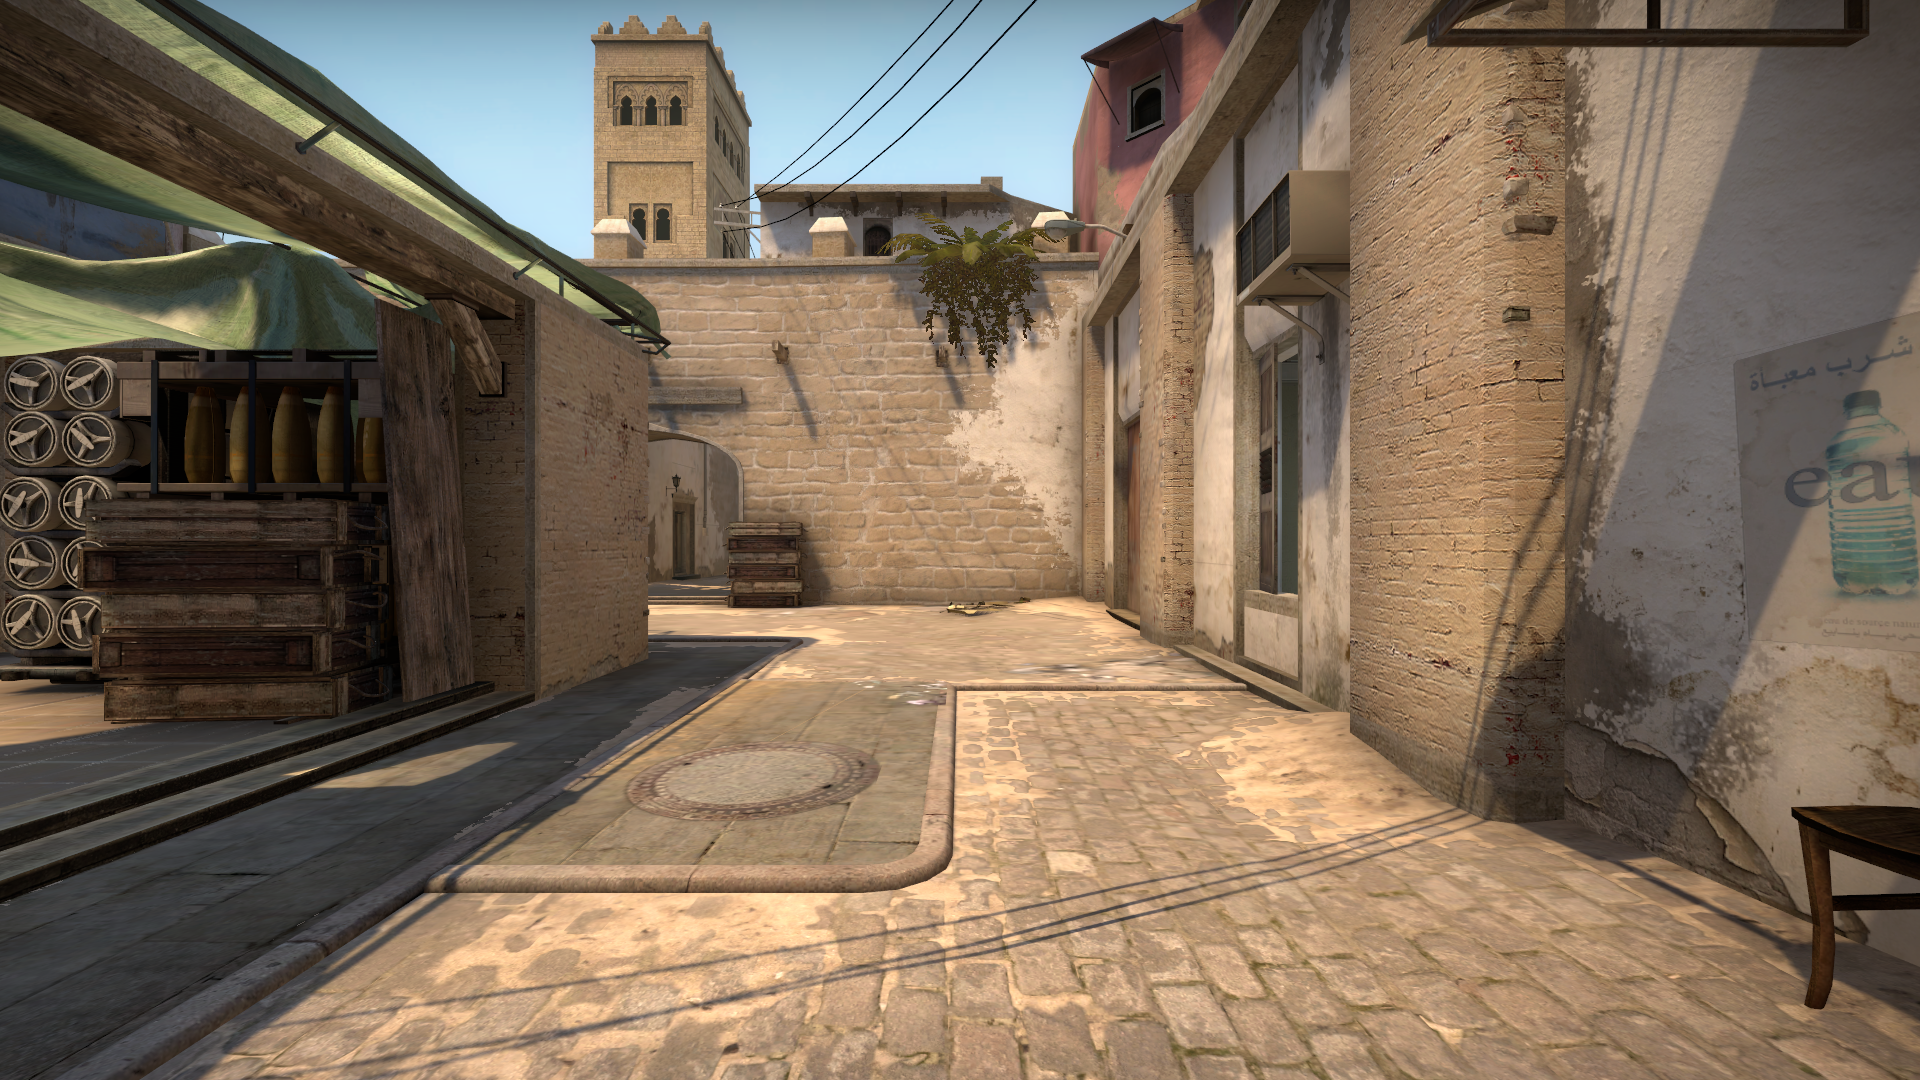
Map: de_mirage